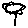
Label: flower